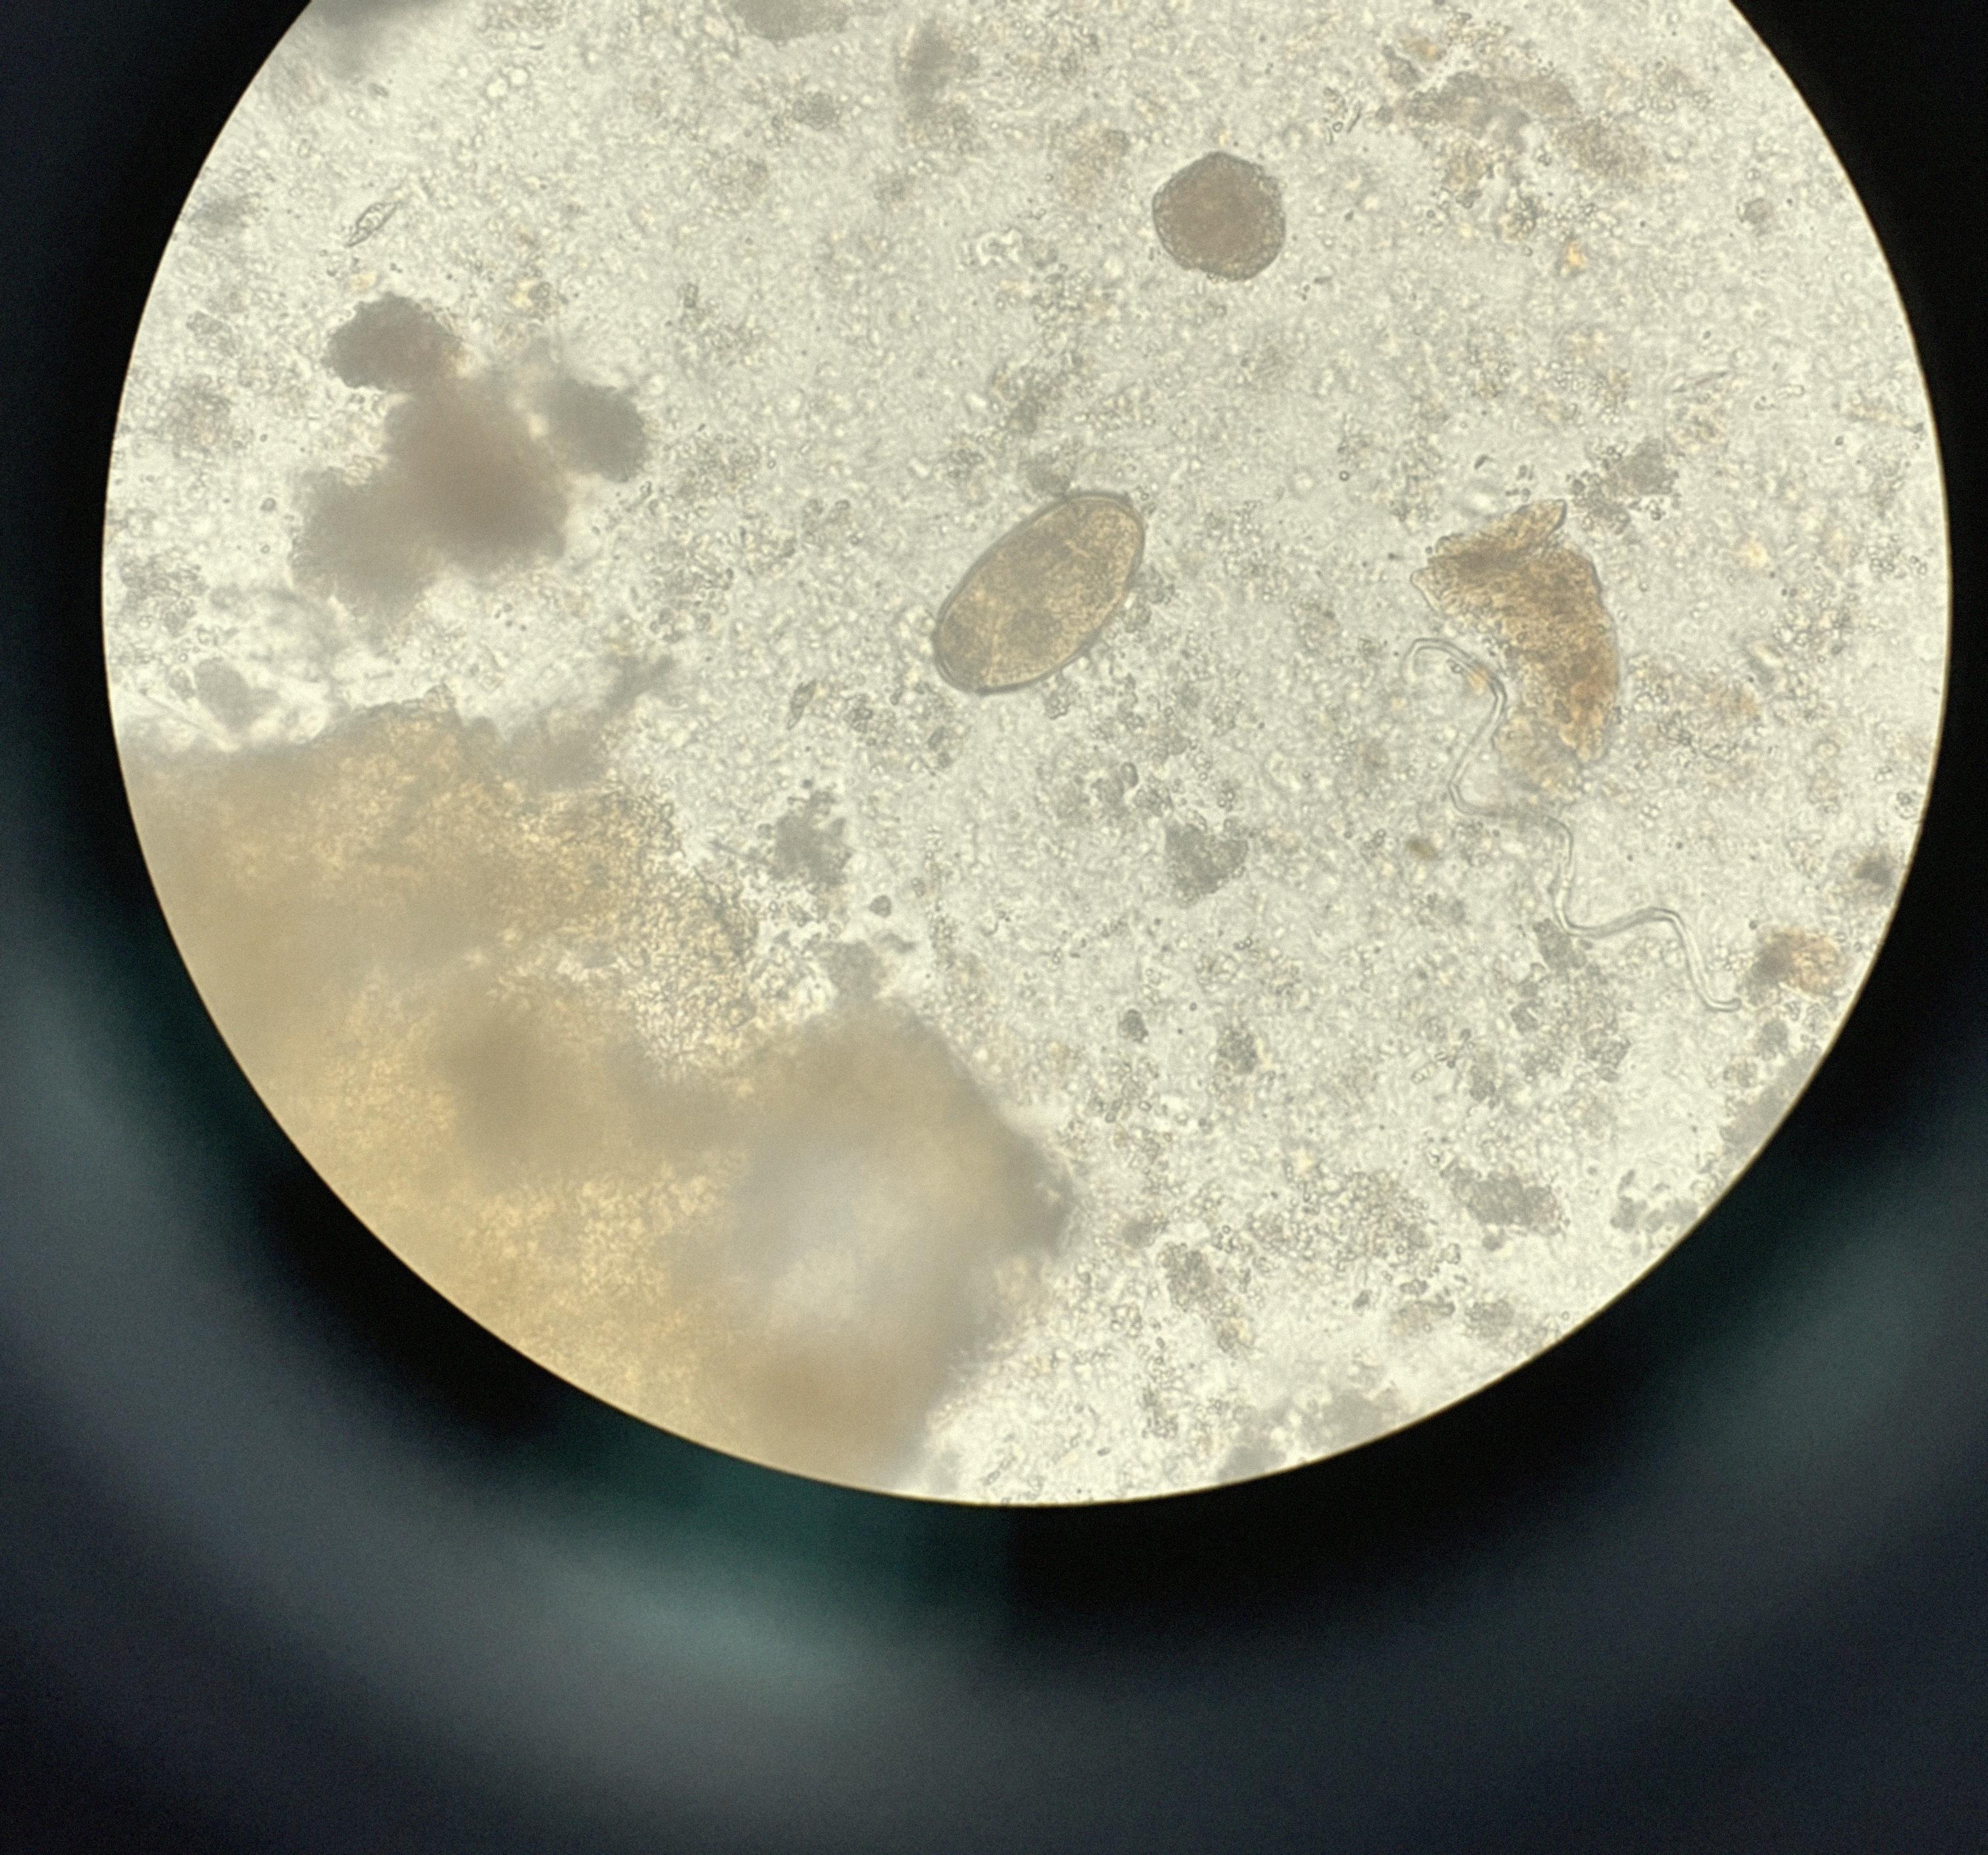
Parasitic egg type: Paragonimus spp